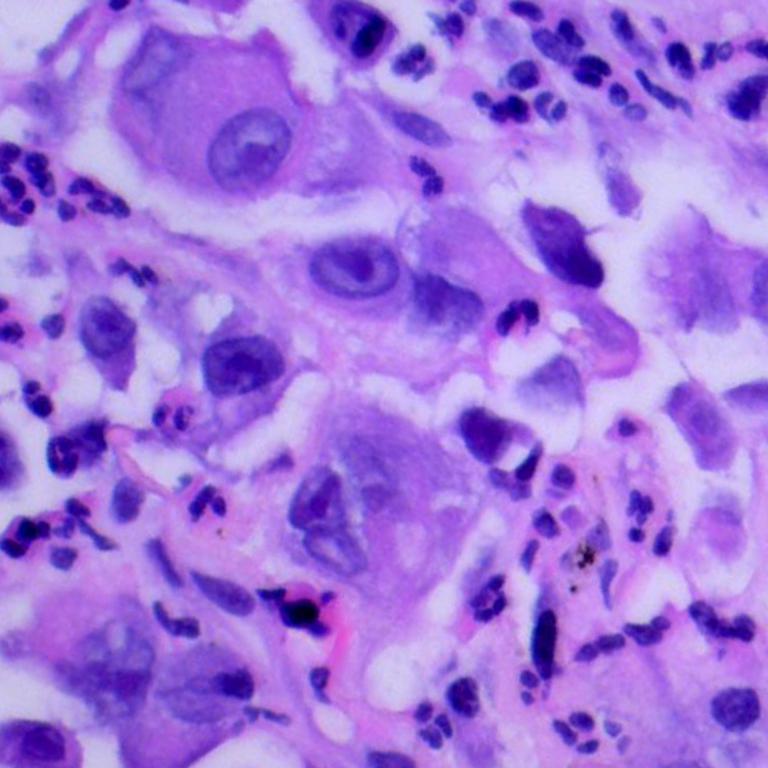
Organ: lung
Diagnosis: adenocarcinomas